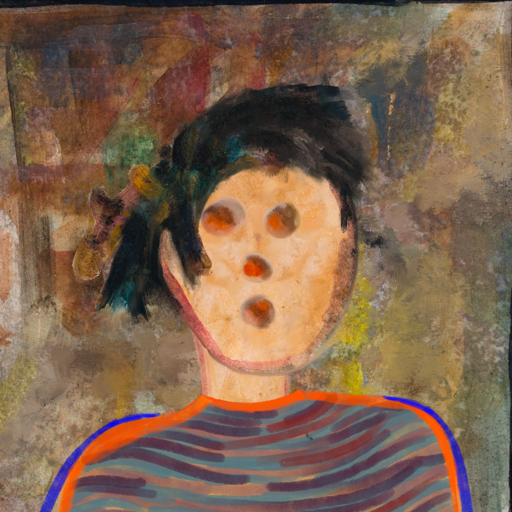
Background: Mosgoul, Head And Neck Front: Childish, Face Front: Rupkatha, Bust: Experience, Hair Front: Pipe, Head Accessory: Blank, Second Necklace: Blank, Necklace: Blank, Baby: Blank